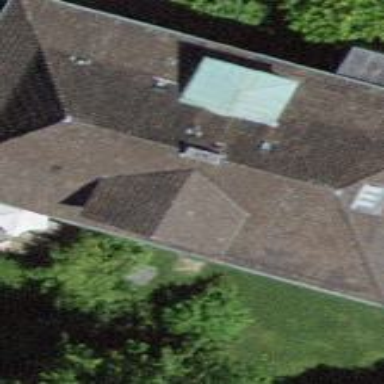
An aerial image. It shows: Hipped-roof terrace building.